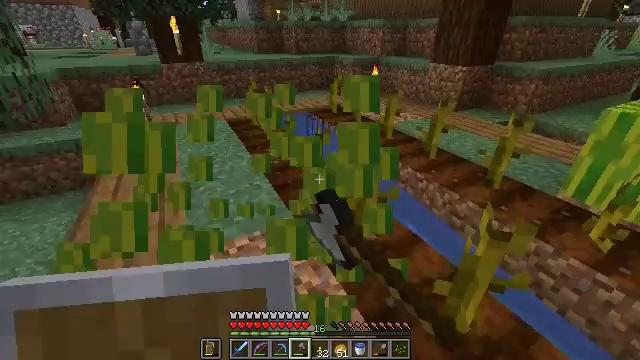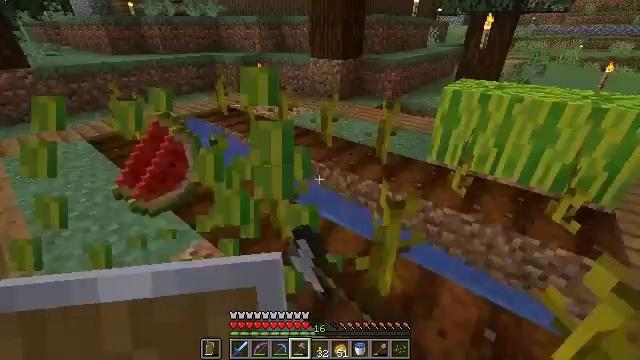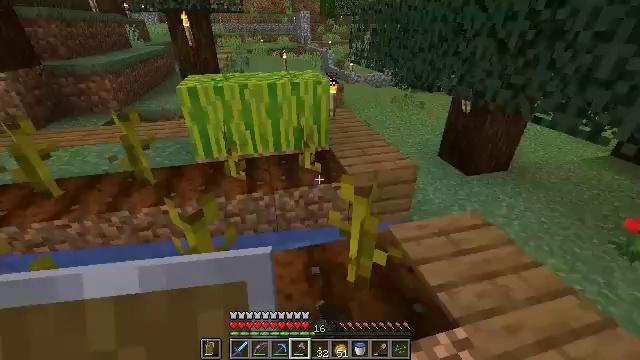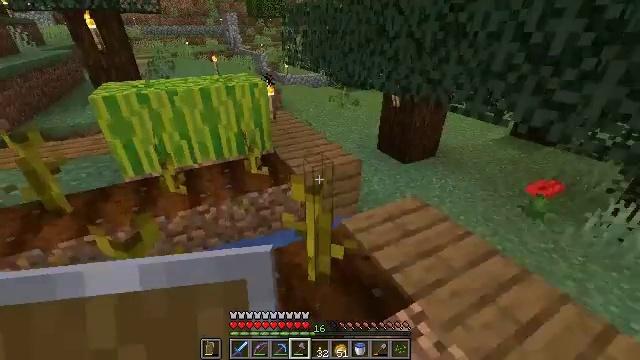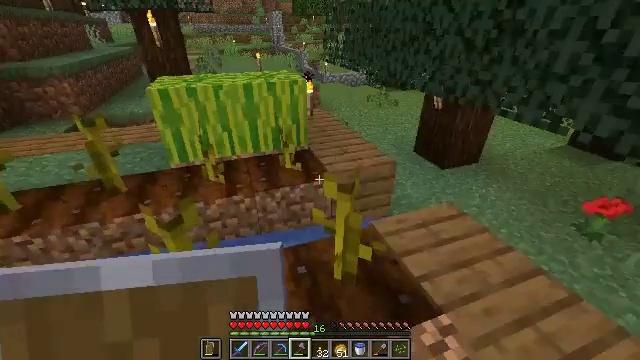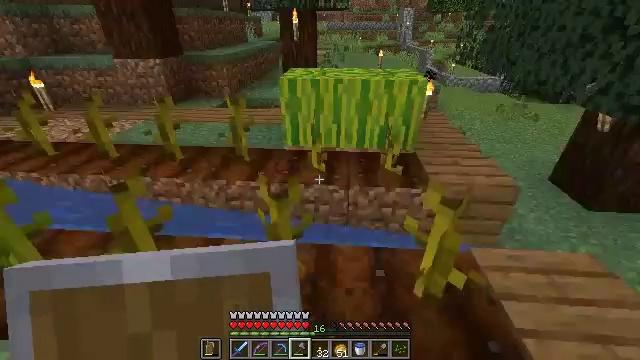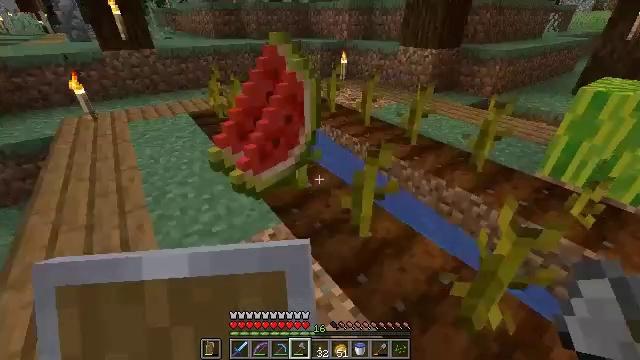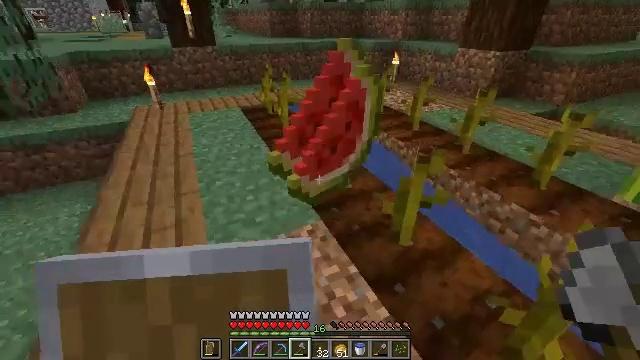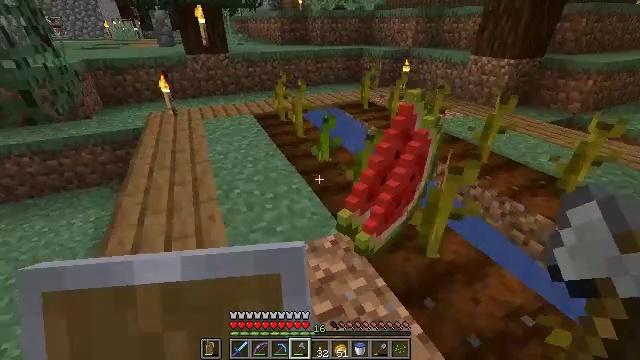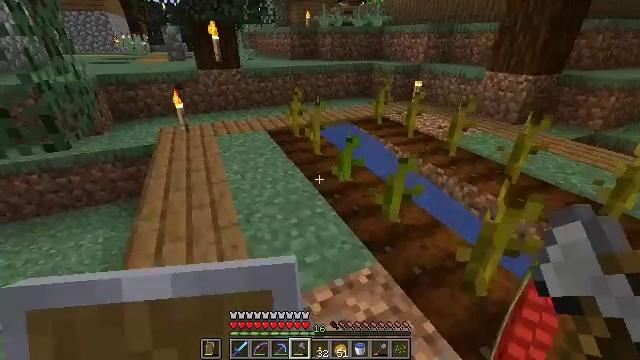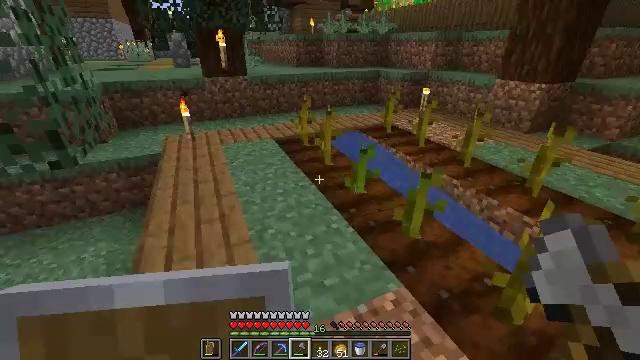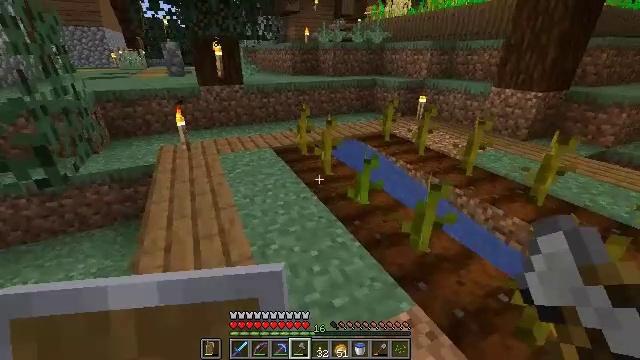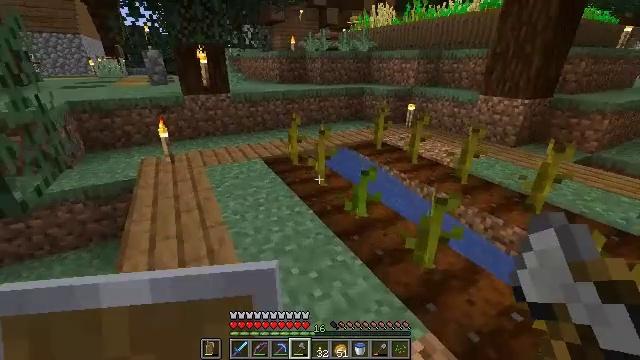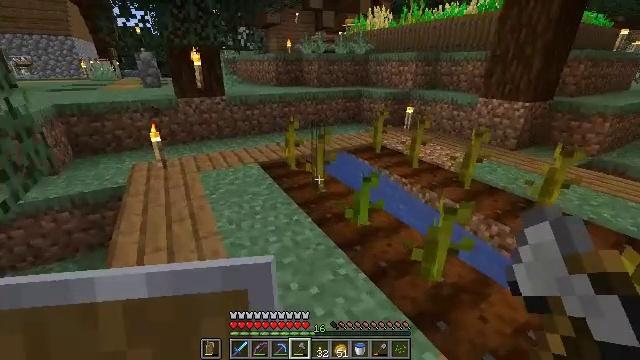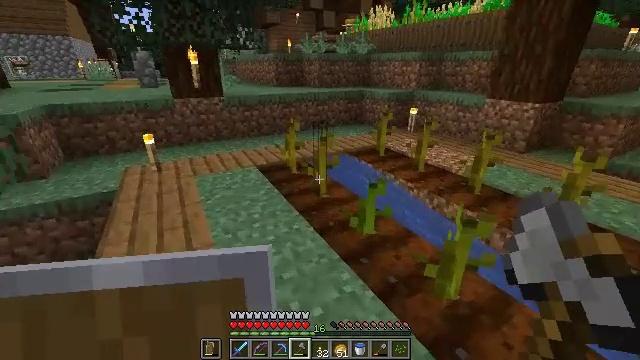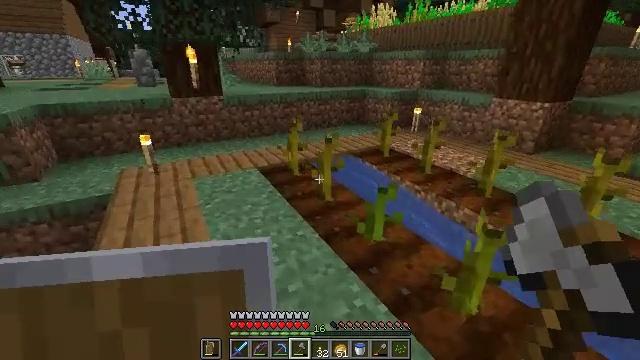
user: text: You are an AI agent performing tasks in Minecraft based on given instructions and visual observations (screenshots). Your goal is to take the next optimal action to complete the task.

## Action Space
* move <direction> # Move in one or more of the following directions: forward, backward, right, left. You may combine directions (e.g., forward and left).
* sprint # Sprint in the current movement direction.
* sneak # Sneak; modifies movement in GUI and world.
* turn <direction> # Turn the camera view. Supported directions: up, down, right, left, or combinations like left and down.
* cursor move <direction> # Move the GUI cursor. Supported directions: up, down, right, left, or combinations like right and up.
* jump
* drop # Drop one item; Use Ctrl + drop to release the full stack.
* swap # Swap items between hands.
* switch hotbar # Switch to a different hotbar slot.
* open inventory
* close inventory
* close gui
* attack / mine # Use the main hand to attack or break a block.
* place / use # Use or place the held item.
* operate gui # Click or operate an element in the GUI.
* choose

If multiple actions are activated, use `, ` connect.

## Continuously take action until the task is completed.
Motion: motion action
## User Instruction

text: Destroy the melon stem in the farm.
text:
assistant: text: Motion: turn right
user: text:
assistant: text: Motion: turn right
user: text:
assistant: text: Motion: turn right
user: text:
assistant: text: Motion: turn left
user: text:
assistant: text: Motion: move left, turn left
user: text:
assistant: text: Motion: move left, turn left and down
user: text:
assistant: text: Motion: move left, turn left
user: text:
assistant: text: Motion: move forward and move left, turn up
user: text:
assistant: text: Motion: move forward and move left, turn up
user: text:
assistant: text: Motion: move forward and move left, turn up
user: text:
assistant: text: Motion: move forward and move left, turn right and up
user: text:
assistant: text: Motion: move forward, turn right and up
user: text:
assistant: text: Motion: move forward
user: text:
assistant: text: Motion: move forward
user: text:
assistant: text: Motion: move forward and move left
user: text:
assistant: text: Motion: move forward and move left, turn right and down
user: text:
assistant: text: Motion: move forward and move left, turn right and down
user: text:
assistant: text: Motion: move forward and move left, turn right and down
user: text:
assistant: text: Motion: move forward and move left, turn right and down
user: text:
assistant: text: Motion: move forward and move left
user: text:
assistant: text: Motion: move forward and move left, turn right
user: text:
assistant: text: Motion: move forward and move left, turn right and down
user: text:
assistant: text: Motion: move left, turn right
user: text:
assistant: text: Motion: move left, turn right
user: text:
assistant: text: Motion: move left, turn right
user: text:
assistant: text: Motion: move left, turn right and up
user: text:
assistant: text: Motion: no_op
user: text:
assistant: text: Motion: no_op
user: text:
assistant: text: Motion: no_op
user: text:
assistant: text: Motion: move back, turn right